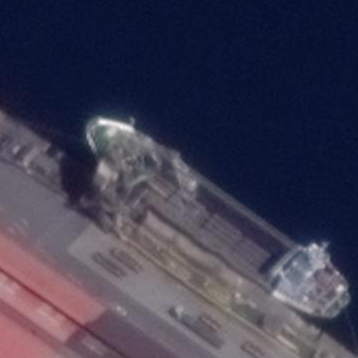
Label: Cargo_ship